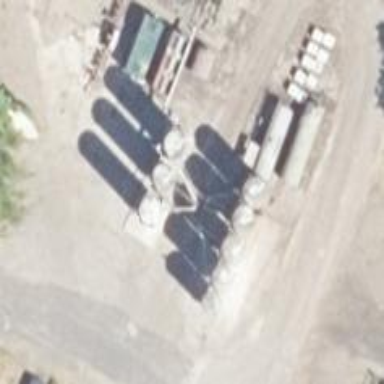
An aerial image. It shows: Silo.